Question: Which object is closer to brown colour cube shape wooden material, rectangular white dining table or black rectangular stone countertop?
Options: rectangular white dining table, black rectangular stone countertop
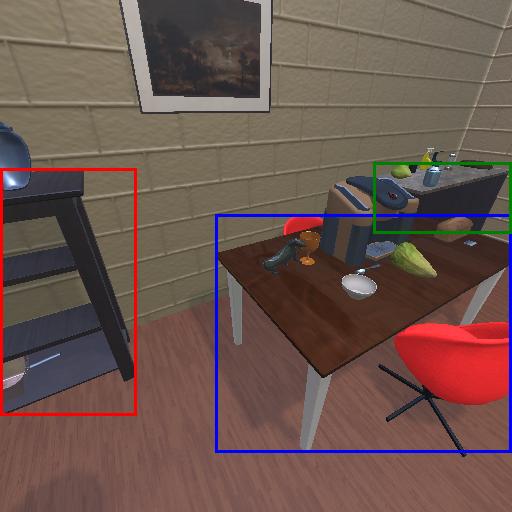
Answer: rectangular white dining table